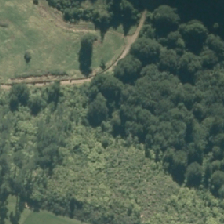
Land cover: broadleaved_indigenous_hardwood